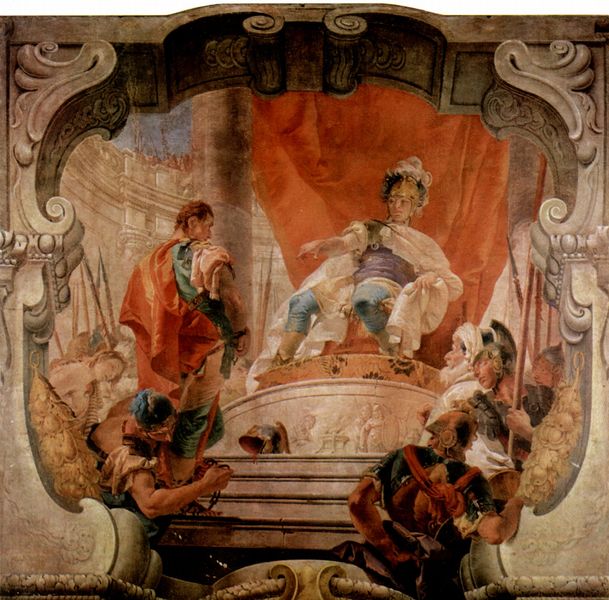
Titel: (Scipio und der Sklave (Fresko im Palazzo Dugnani
Künstler: Giovanni Battista Tiepolo
Standort: Venezia
Institution: Chiesa della Fava
Schlagwörter: blau, feder, gemälde, himmel, kämpfer, mann, rubens, schatten, umhang, weiß, grün, menschen, sitzen, bunt, frau, grau, männer, orange, säule, rot, schloss, tuch, beige, ornament, architektur, barock, historie, rahmen, sockel, stein, vorhang, kirche, gold, mantel, decke, bühne, rokoko, bogen, fahnen, perspektive, fahne, mauer, empore, inszenierung, treppe, treppen, kaiser, könig, lanze, soldaten, thron, kartusche, muskeln, ornamente, wandmalerei, robe, stufen, podest, zeigen, bögen, nische, blut, uniform, waffen, ketten, soldat, gestik, helm, herrscher, trohn, tron, ritter, armee, römer, helme, voluten, untersicht, residenz, antik, toga, krieger, erhoben, treppenhaus, baldachin, lanzen, feldherr, herrscherin, volute, speer, speere, deckengemälde, fresko, einblick, gefangener, weiser, illusion, ruppe, trompe loeil, täuschung, eierstab, fresco, trompe l'eil, deckenmalerei, erhöht, würzburg, pontius pilatus, rocaille, urteil, tiepolo, scheinarchitektur, deckenfresko, menscheng, roncaille, quadraturmalerei, weißer, resko, storia, trompe-l, ürzburg, römische soldaten, lut, lanzen römer